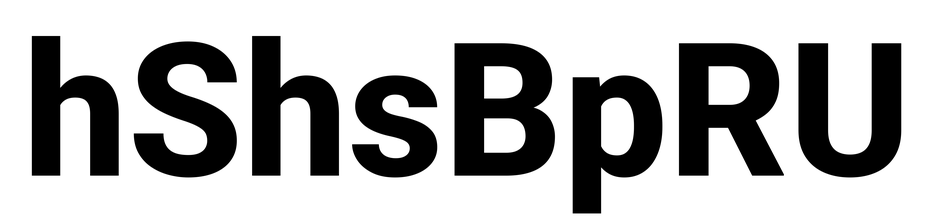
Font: Roboto_ExtraBold